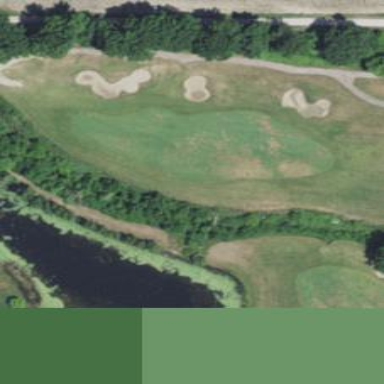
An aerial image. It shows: Picturesque scene of golf course with lateral water hazard.